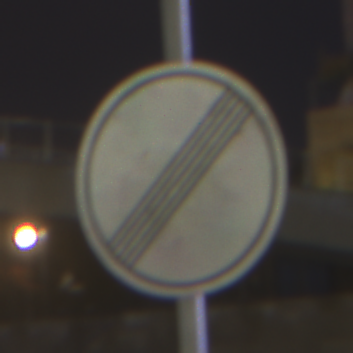
Verkehrszeichen: EndeSaemtlicherBegrenzungen
Umgebung: Outdoor, Urban
Tageszeit: Night
Wetter: PartlyCloudy
Licht: Artificial
Jahreszeit: NotSpecified
Kontrast: HighContrast